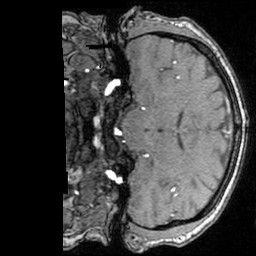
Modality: angio
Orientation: coronal
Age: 34
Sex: male
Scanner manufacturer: siemens
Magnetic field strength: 3 T
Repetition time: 0.025 s
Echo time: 0.00334 s